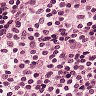
Metastatic tissue present: no